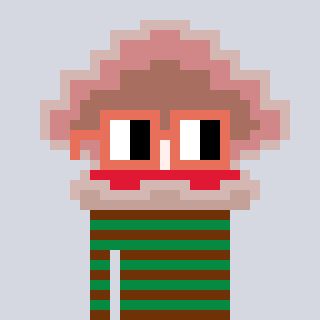
a pixel art character with square orange glasses, a oyster-shaped head and a green-colored body on a cool background